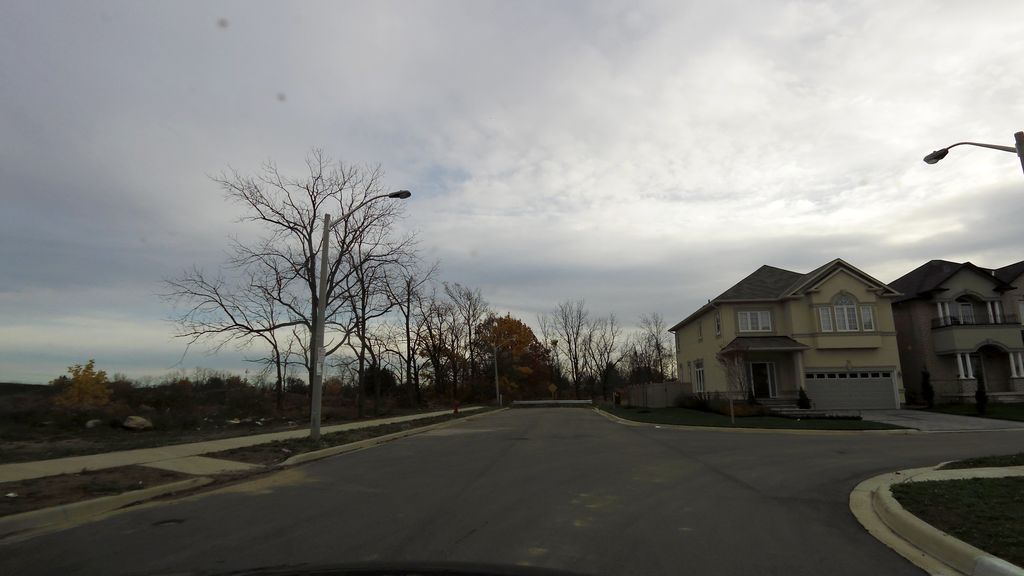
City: hamilton